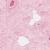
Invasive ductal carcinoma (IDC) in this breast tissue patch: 0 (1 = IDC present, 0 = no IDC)